Question: Hi my application runs fine but when I try to run the unit tests I am getting this error...
'''
2010-10-19 00:27:49.919 AssignmentUnitTest[27988:903] *** Terminating app due to uncaught exception 'NSInvalidArgumentException', reason:
'*** -[NSURL initFileURLWithPath:]: nil string parameter'
'''
Irony is I have searched the whole project & I dont have any similar line of code that uses '**[NSURL initFileURLWithPath:]**'
I have pretty much wasted half of my day on it without any success.
I am using coredata in the project & below is the screen shot with stack trace.
Can anyone please guide me to the right direction.
Thanks

**EDIt : ** The solution to this problem is to add not only the .xcdatamodel file but the root file .xcdatamodeld. Core Data was having trouble finding my model so was displaying this error. Hope it helps somebody someday.
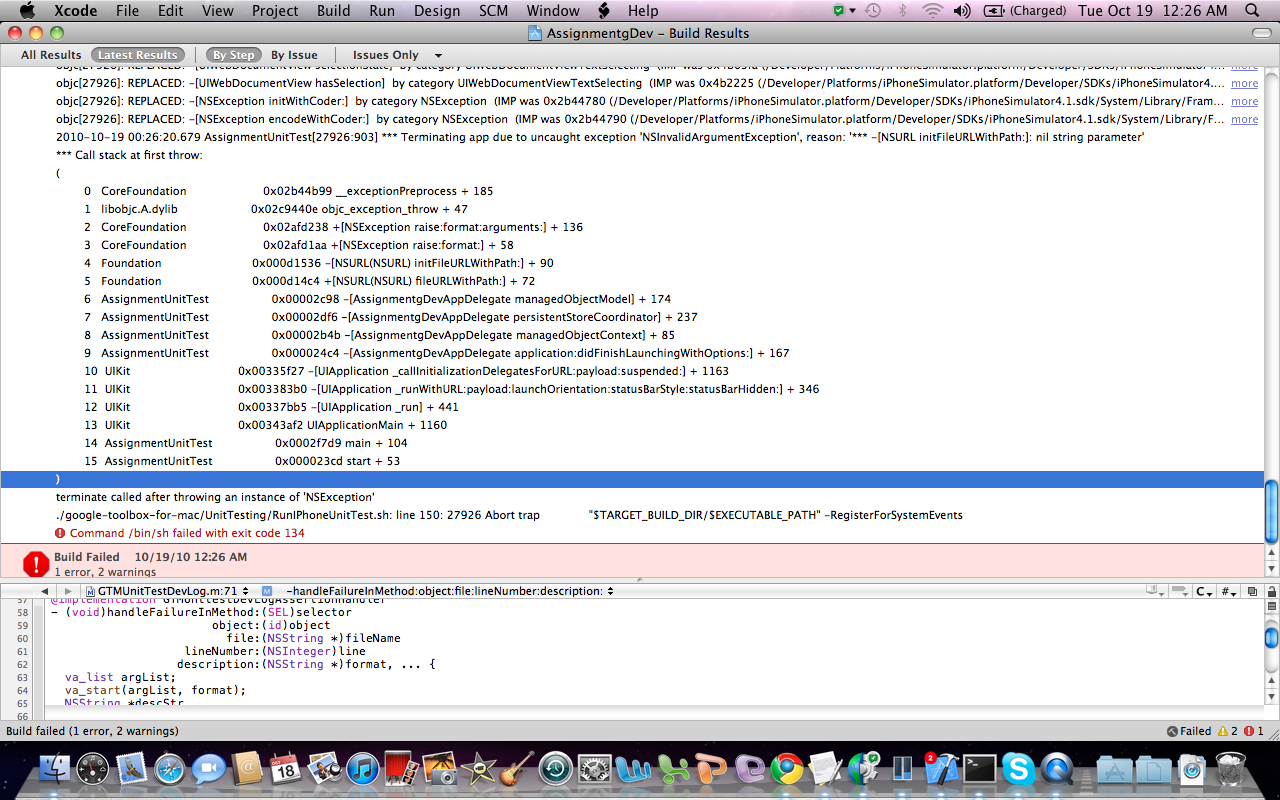
Answer: Read the call stack in your screenshot. It says your 'managedObjectModel' method sent '[NSURL fileURLWithPath:]', and called 'initFileURLWithPath:'. So, find the point where you sent '[NSURL fileURLWithPath:]' and fix your argument to that message.
The argument you passed being invalid suggests that either you passed 'nil' for the path (perhaps you tried to find the file in your bundle but it isn't there or has a different name than you looked for), or you passed a pointer to an object that isn't a string (perhaps you had a string but under-retained it and a different object was created in its place).